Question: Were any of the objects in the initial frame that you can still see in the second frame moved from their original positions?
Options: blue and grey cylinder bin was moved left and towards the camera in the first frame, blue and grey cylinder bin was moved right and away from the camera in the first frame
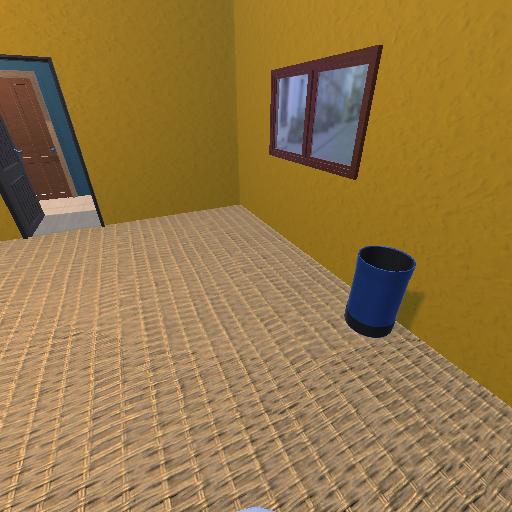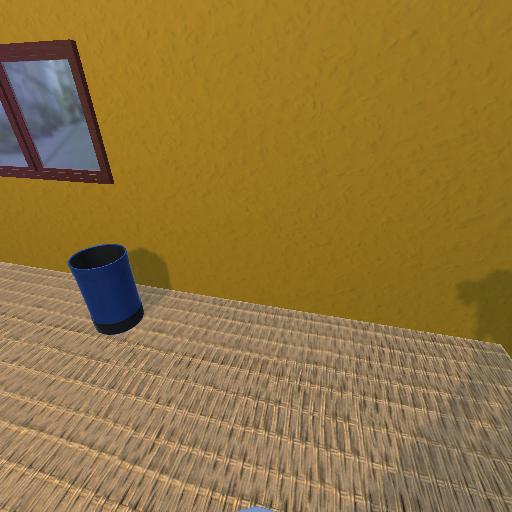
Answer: blue and grey cylinder bin was moved left and towards the camera in the first frame